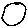
Label: circle